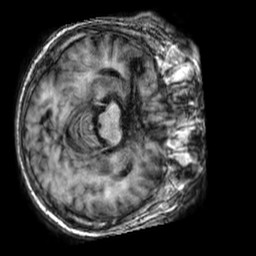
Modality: T1w
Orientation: axial
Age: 75
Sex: male
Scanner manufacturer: philips
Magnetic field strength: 1.5 T
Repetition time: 0.007126 s
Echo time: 0.00322 s